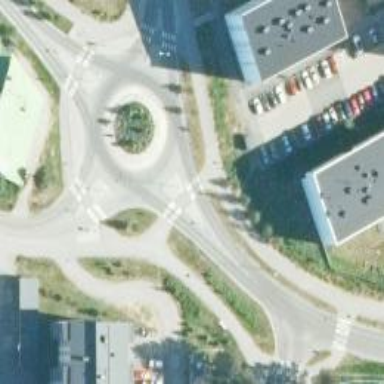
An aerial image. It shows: Secondary road around roundabout.